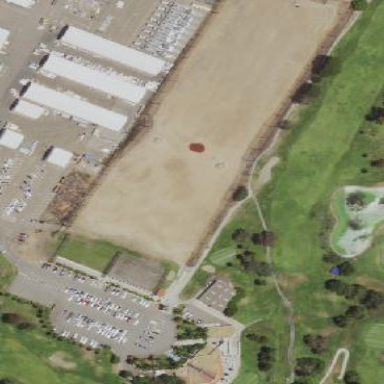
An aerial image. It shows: Driving range for golf practice.